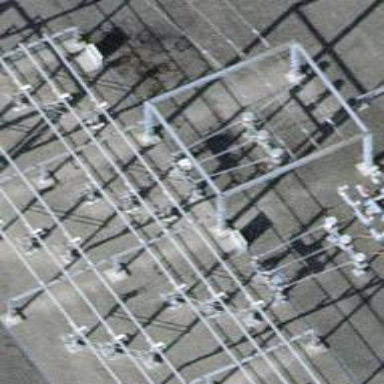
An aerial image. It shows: Power line in the image.